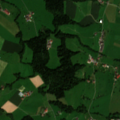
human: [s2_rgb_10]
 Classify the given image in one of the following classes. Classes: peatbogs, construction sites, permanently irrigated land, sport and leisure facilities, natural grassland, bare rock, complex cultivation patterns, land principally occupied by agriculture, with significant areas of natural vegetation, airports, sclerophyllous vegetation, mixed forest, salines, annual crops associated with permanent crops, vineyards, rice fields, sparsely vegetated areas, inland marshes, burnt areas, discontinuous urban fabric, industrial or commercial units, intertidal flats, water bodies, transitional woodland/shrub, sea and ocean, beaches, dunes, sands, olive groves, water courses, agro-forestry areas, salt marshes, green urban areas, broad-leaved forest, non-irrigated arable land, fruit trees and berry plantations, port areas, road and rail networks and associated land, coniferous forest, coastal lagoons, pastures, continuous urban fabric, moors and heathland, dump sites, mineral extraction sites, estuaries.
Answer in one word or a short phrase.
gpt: discontinuous urban fabric, non-irrigated arable land, complex cultivation patterns, coniferous forest